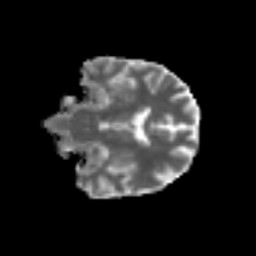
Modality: MD
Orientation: coronal
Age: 60
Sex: female
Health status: ill
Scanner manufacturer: siemens
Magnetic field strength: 3 T
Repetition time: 8.7 s
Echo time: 0.11 s